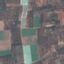
Land use / land cover class: PermanentCrop